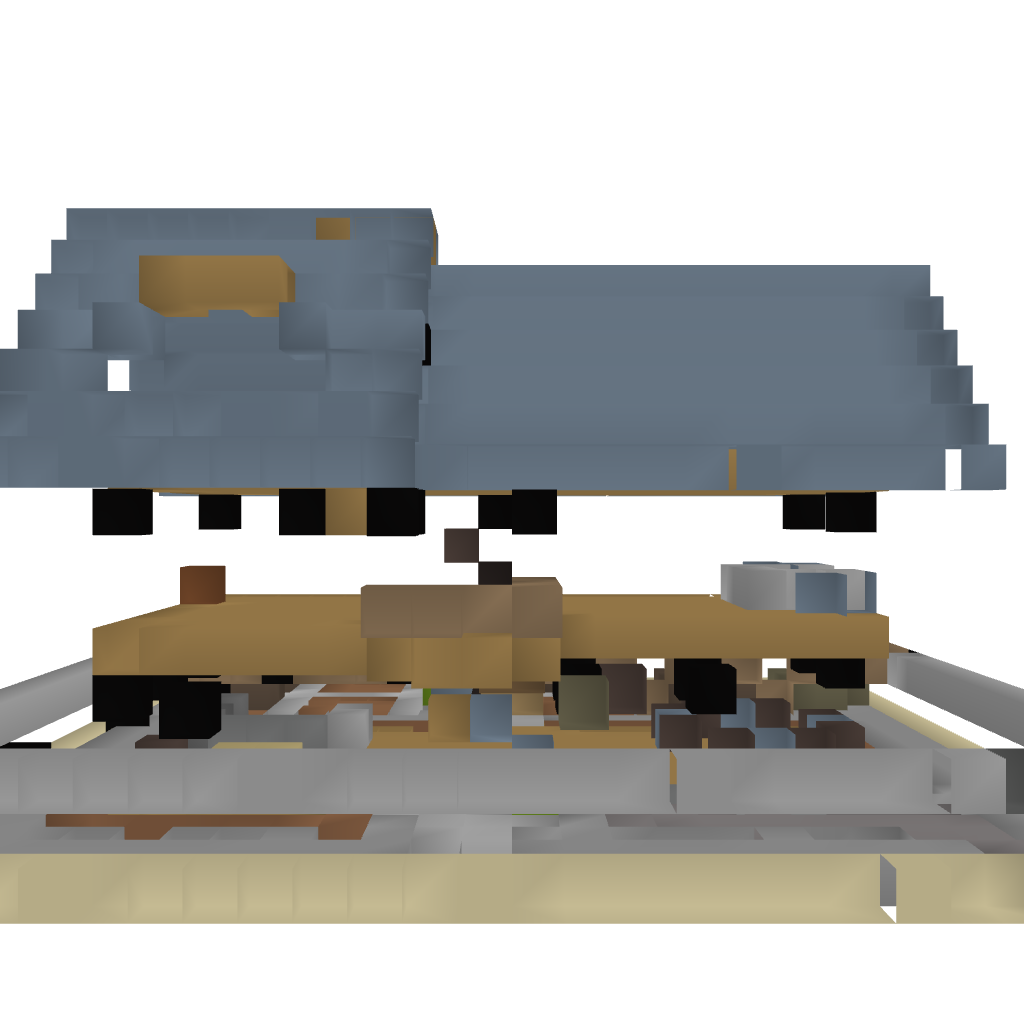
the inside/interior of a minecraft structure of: Basic Farm n°1